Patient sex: F
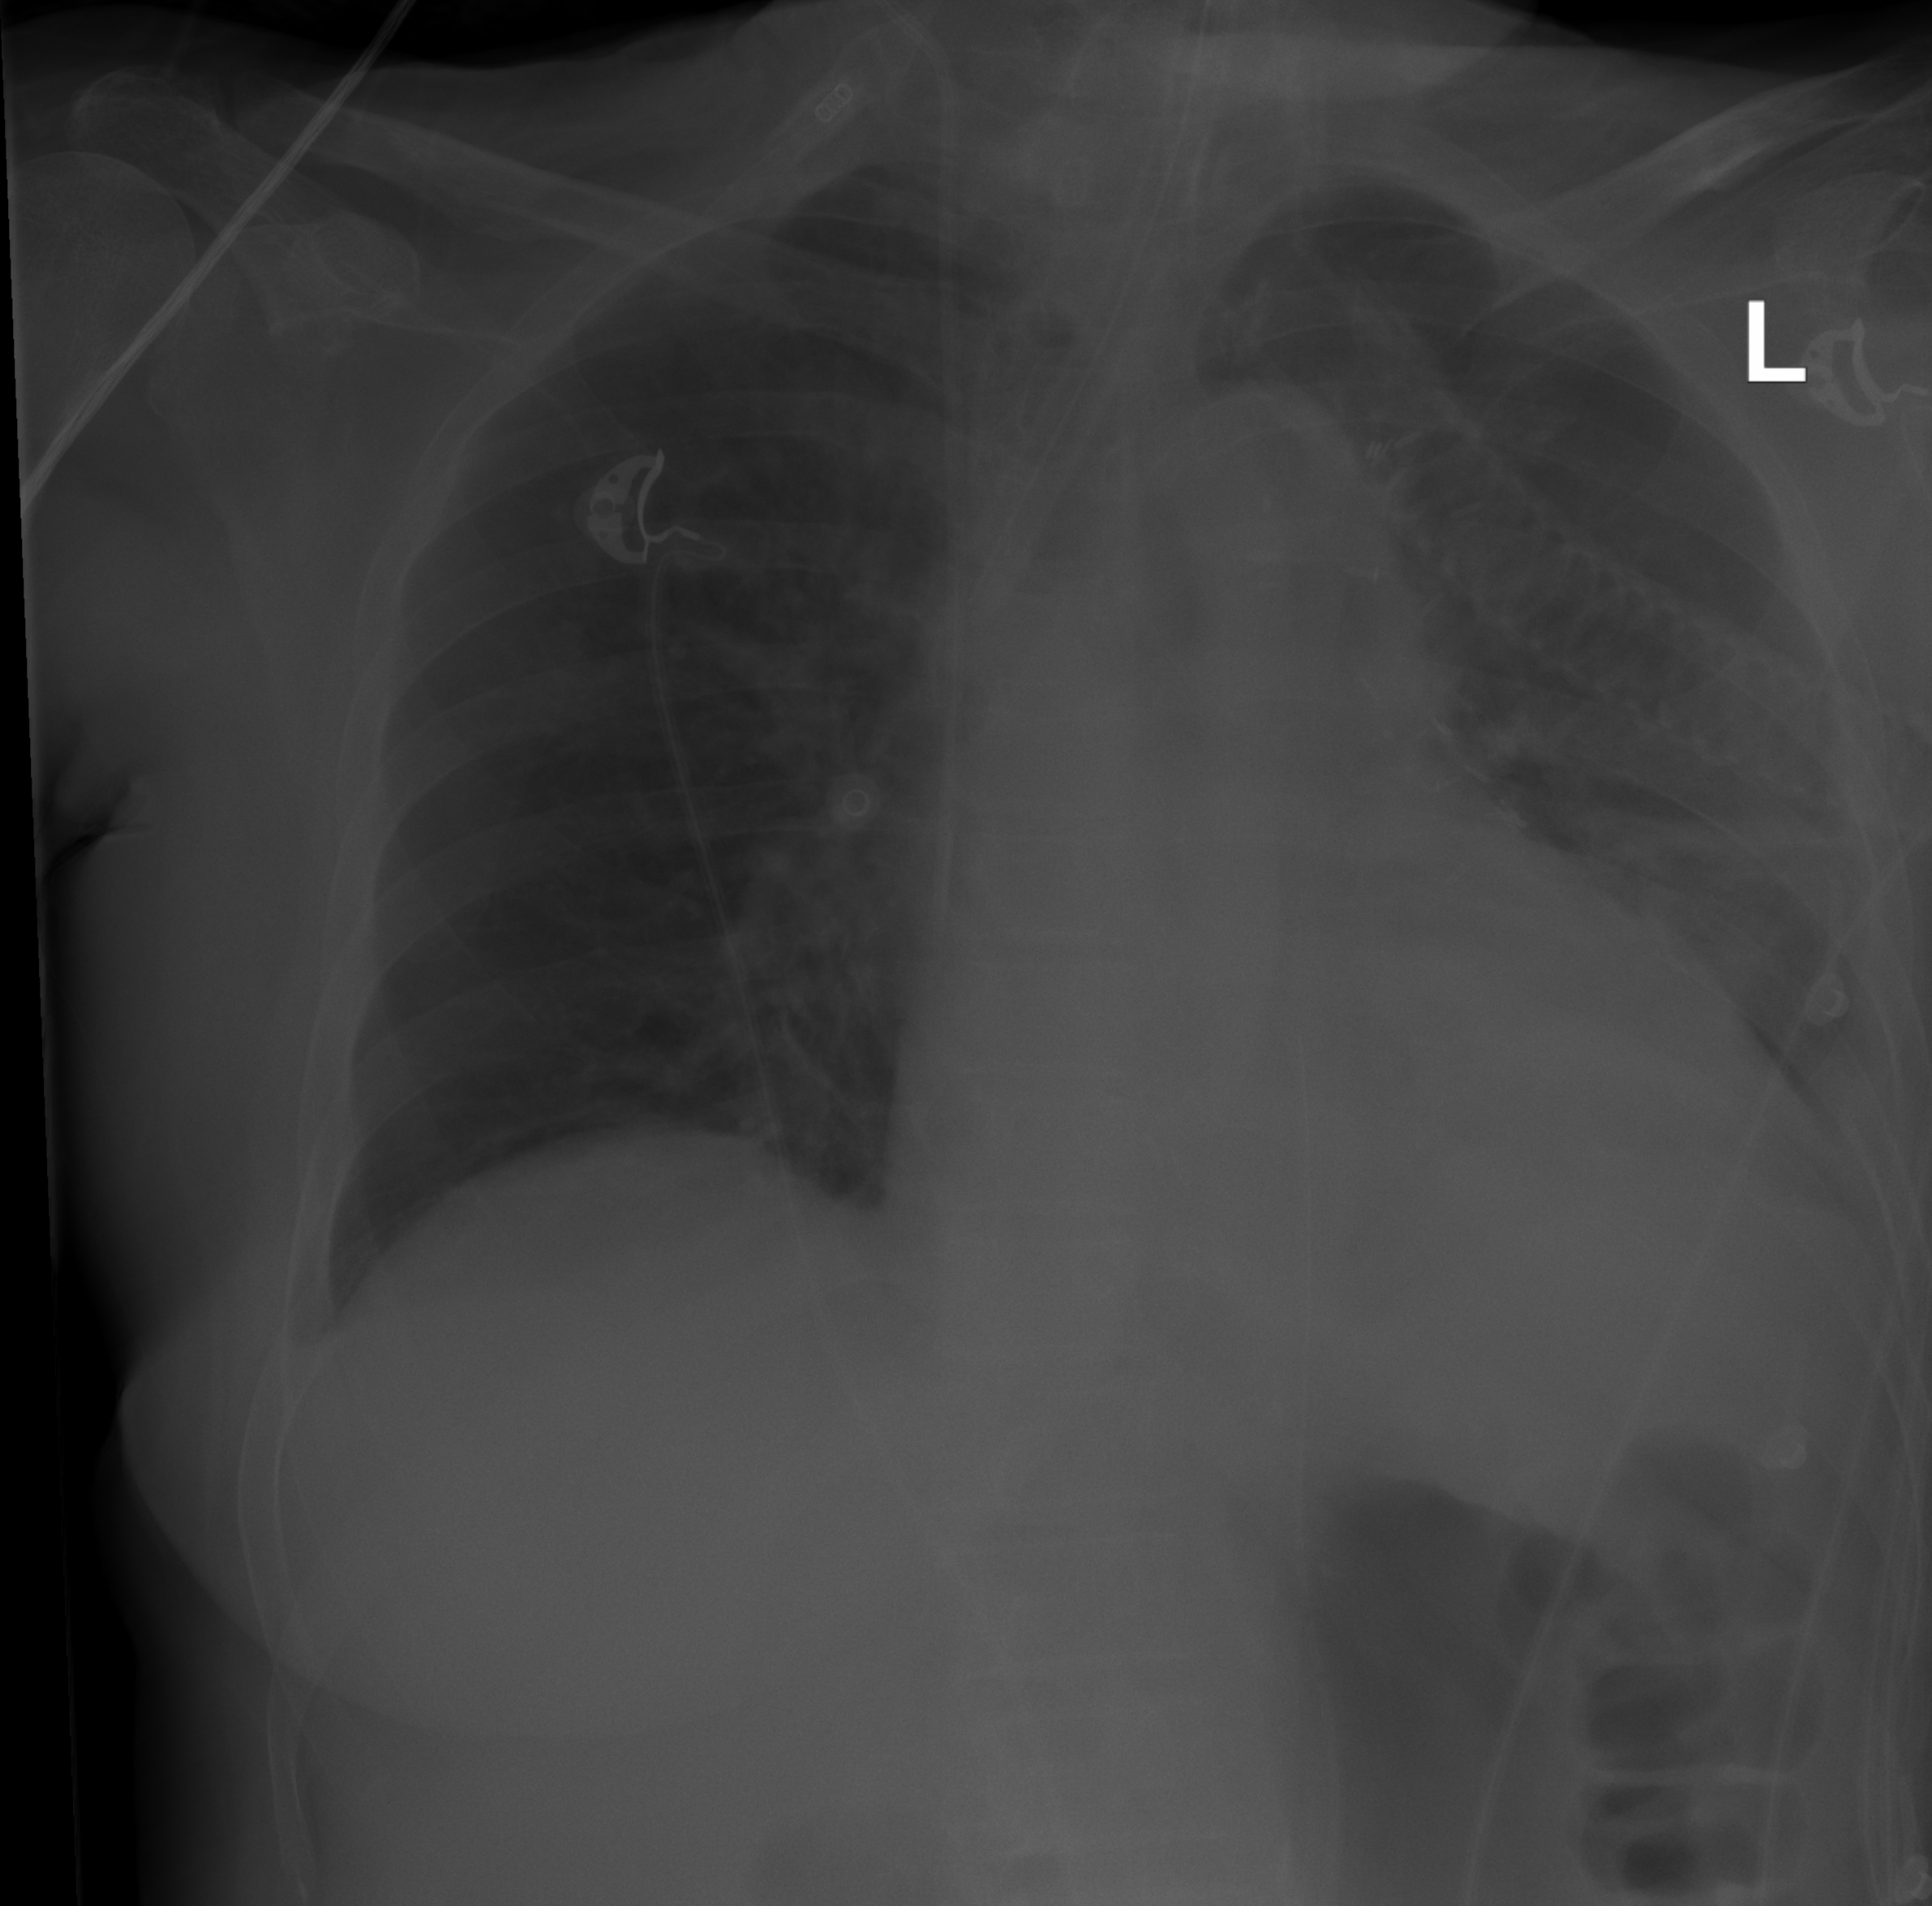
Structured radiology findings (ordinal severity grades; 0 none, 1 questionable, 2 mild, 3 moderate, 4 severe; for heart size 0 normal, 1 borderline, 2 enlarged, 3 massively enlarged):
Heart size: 2
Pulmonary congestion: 0
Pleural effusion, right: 0
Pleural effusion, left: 2
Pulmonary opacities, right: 0
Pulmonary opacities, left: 2
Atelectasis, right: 0
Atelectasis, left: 3